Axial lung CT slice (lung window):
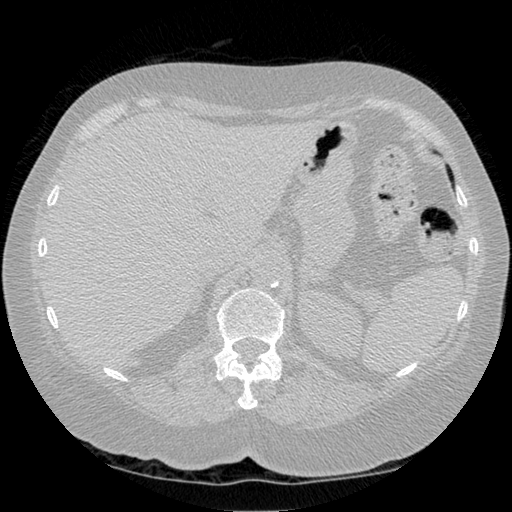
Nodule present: no